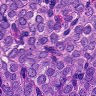
Metastatic tissue present: yes